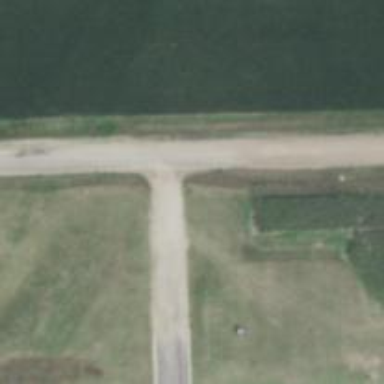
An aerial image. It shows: Tertiary road.